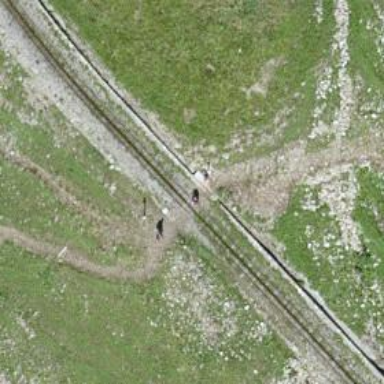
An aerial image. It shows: Uncontrolled railway crossing.